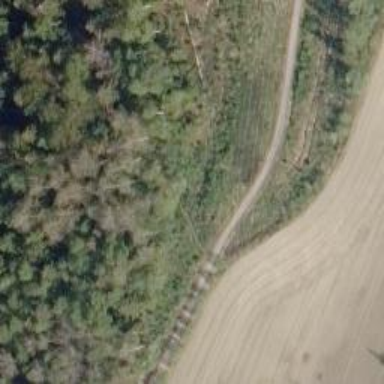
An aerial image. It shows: Fallen tree obstructing the path.